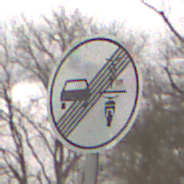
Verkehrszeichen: EndeVerbotUeberholenEinspurigeFahrzeuge
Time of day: Midday
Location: Outdoor (Nature)
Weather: Overcast
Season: NotSpecified
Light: Natural